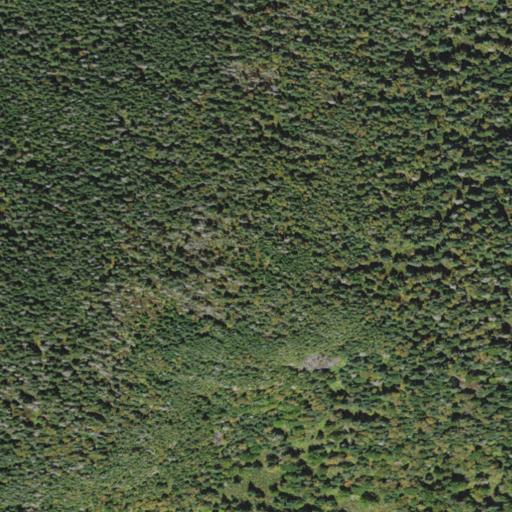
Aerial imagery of mountains in Vermont named Cold Hollow Mountains containing evergreen forest, mixed forest, deciduous forest, and shrub